Field crop: maize
Growth stage: 2
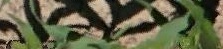
Species: maize